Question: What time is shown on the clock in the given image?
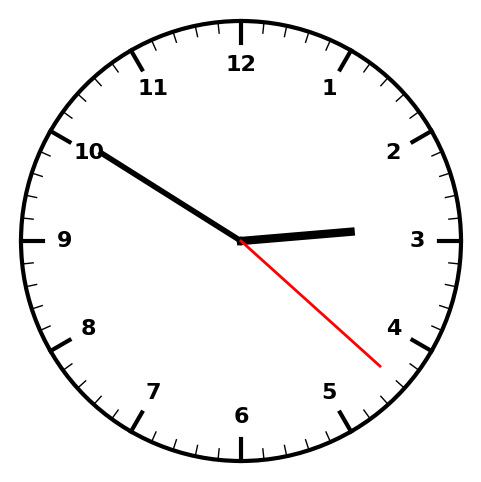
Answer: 02:50:22